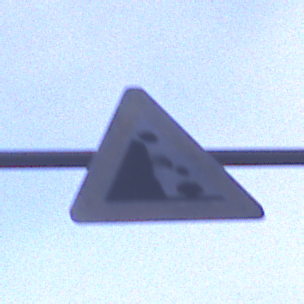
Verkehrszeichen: SteinschlagLinks
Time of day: Night
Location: Outdoor (Suburban)
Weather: PartlyCloudy
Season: NotSpecified
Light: Artificial